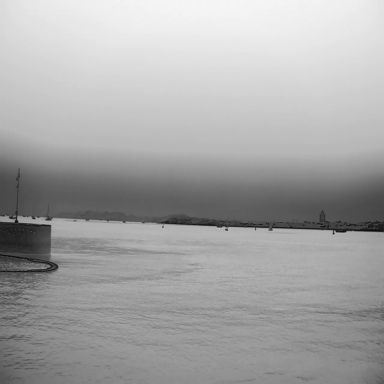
There are ten objects shown in the infrared image, including a container_ship, four sailboats, and five bulk_carriers.